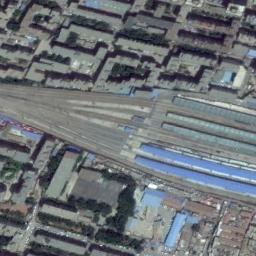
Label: railway_station